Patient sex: M
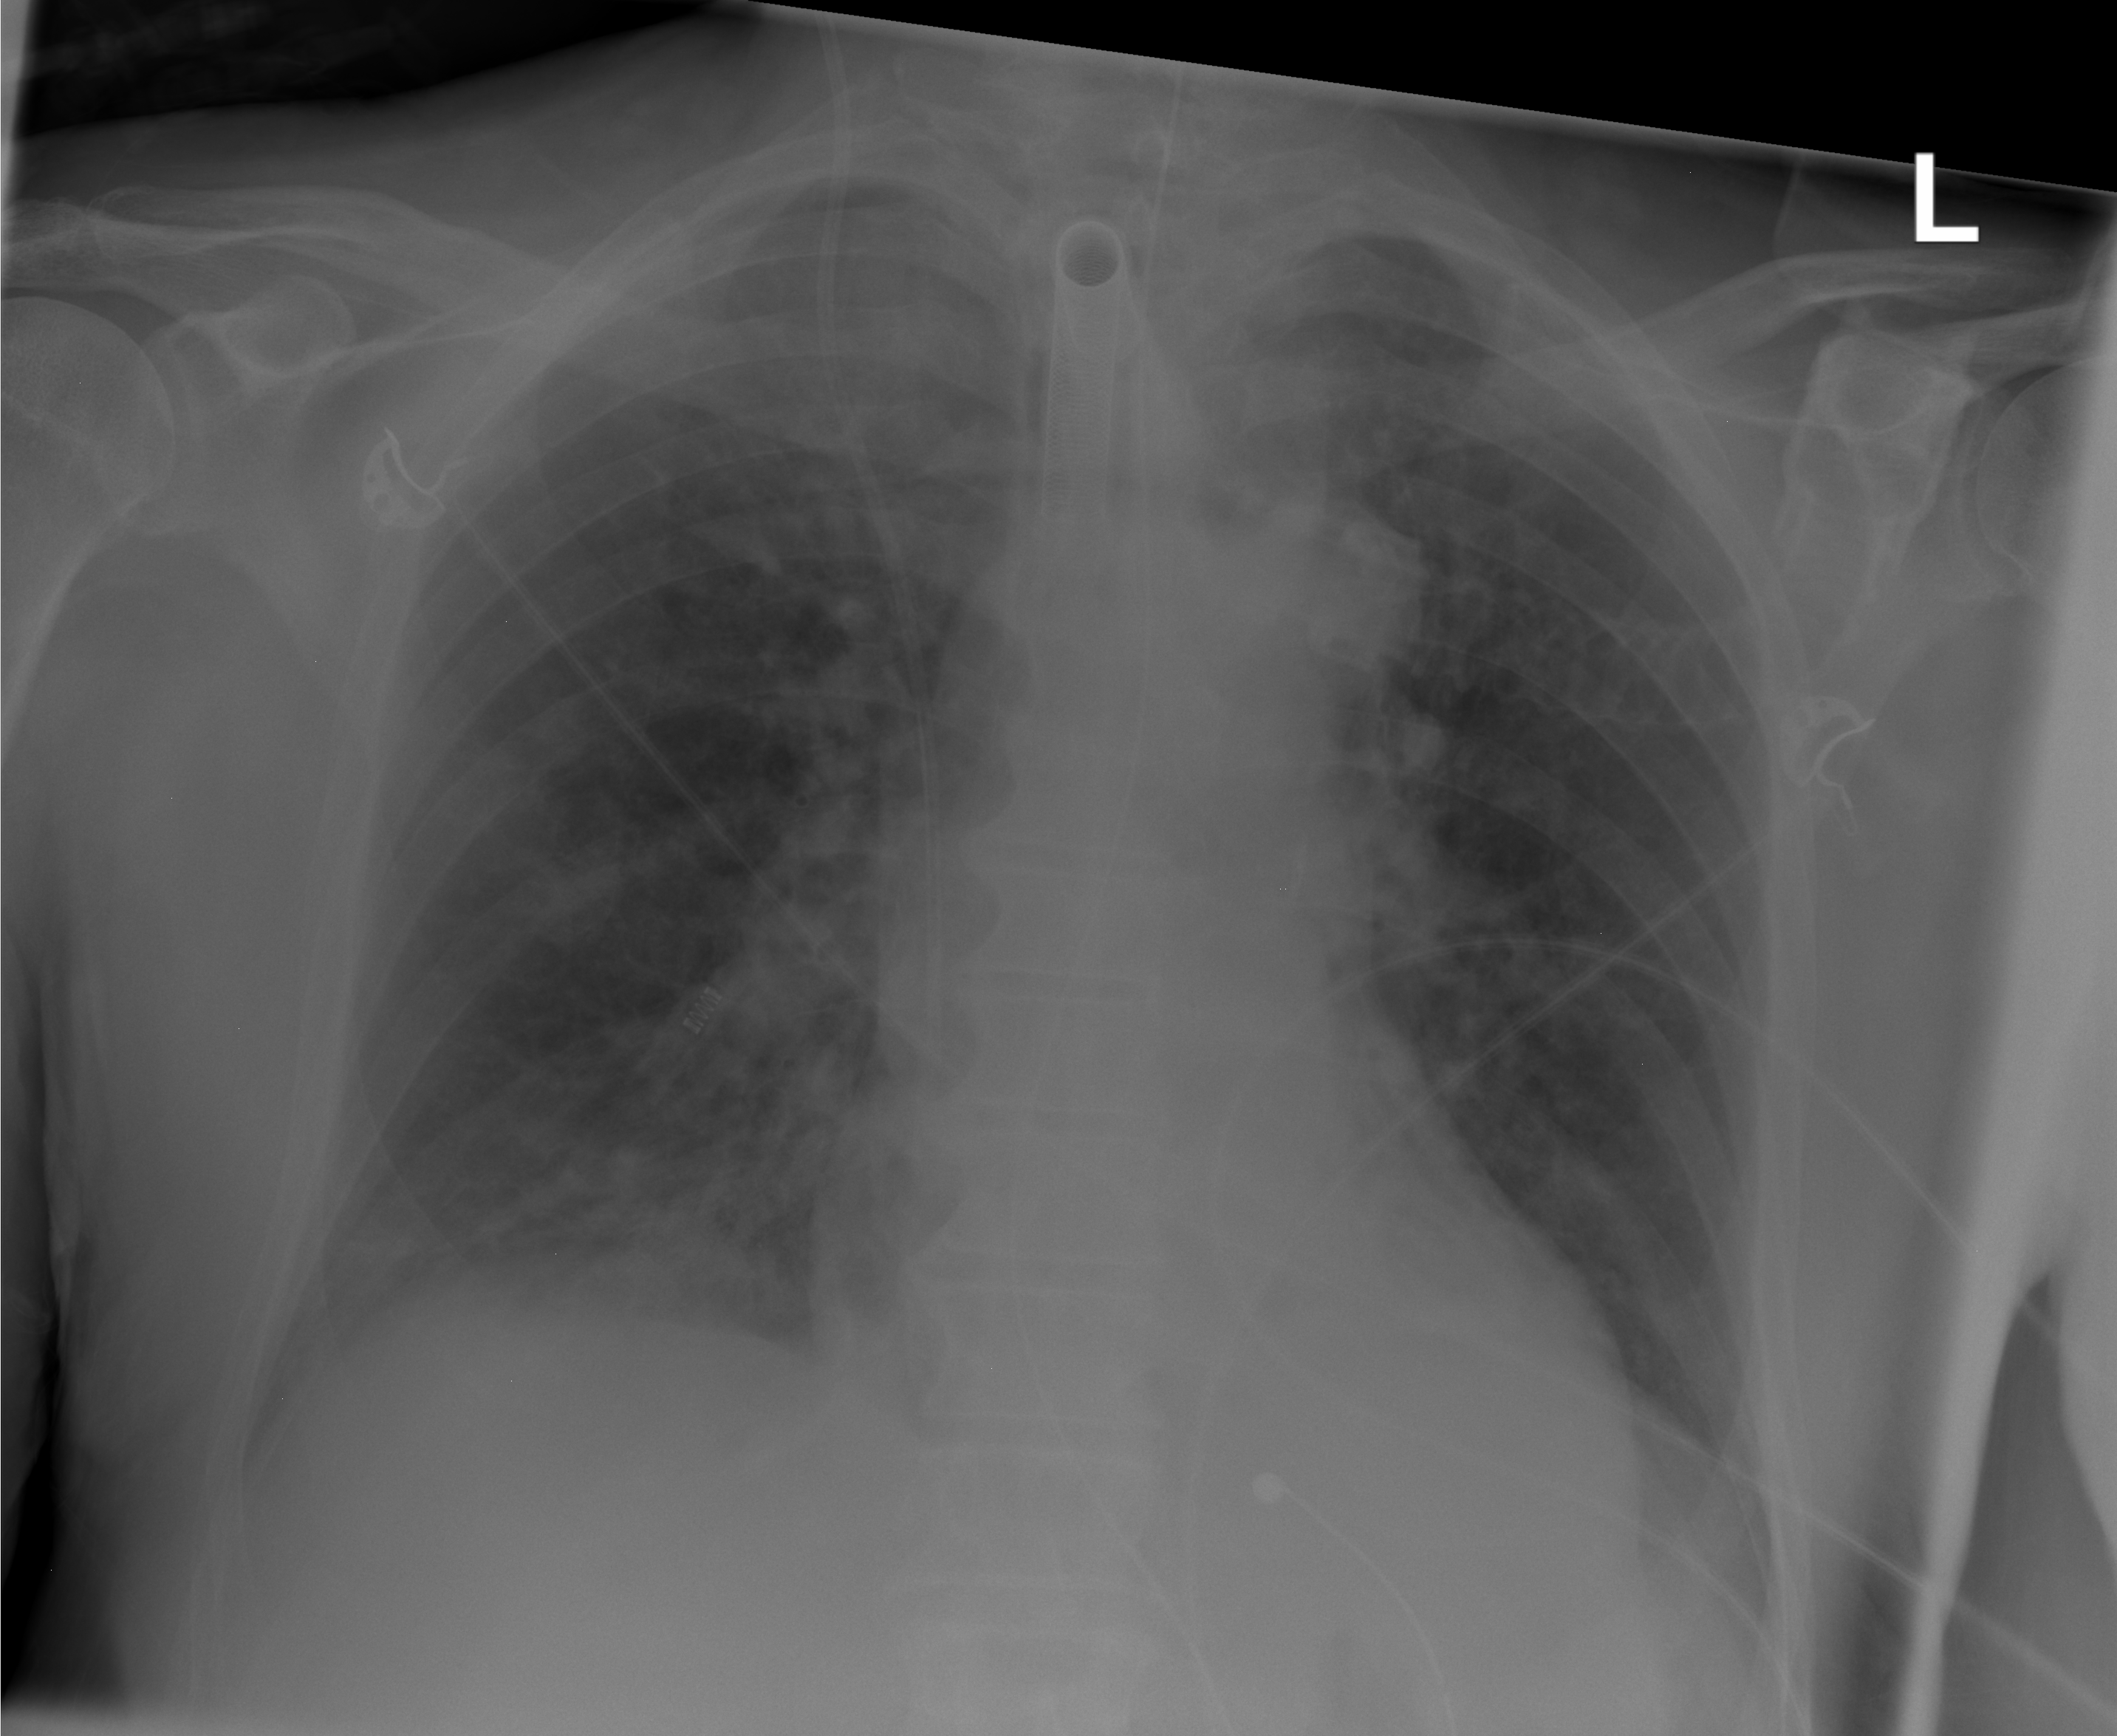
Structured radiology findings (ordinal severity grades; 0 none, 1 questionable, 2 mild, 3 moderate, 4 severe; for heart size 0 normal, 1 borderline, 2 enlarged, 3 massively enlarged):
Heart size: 0
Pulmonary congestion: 0
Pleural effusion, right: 0
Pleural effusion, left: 0
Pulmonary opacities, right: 2
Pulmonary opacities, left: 0
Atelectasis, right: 2
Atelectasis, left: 0